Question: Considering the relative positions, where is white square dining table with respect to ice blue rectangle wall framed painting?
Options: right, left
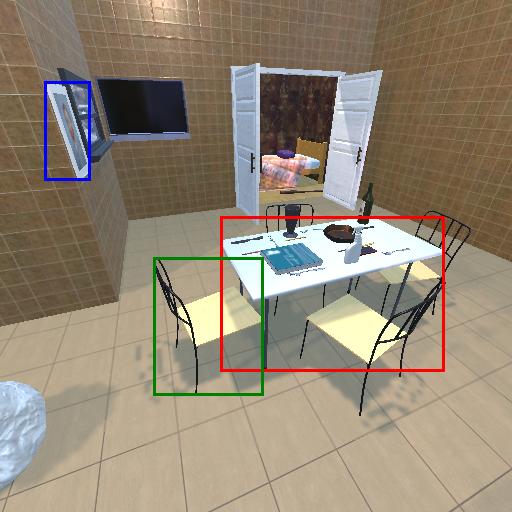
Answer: right